八年级 · 度量几何学
如图 1, 在 $\triangle A B C$ 中, $\angle A C B$ 为锐角, 点 $D$ 为射线 $B C$ 上一动点,

连接 $A D$, 在 $A D$ 的左侧作 $\triangle A D F$, 其中 $A D=A F, \angle D A F=90^{\circ}$, 连接 $C F$.

图1

图2

图3

(1) 若 $A B=A C, \angle B A C=90^{\circ}$.

(1) 当点 $D$ 在线段 $B C$ 上时 (与点 $B$ 不重合),试探讨 $C F$ 与 $B D$ 的数量关系和位置关系; 并说明理由

(2) 当点 $D$ 在线段 $B C$ 的延长线上时,

(2) 如图 3, 若 $A B \neq A C, \angle B A C \neq 90^{\circ}$, 点 $D$ 在线段 $B C$ 上运动, 试探究:

当 $\triangle A B C$ 满足一个什么条件时, $C F \perp B D$ ? (请直接写出你探究的结果)
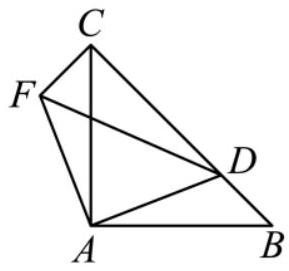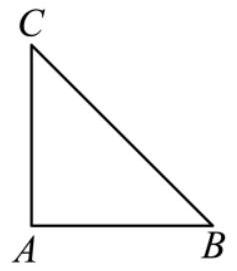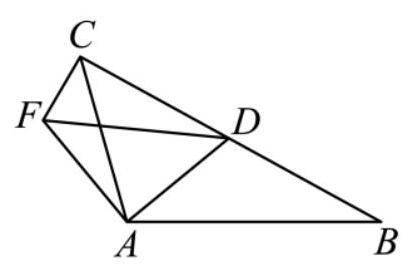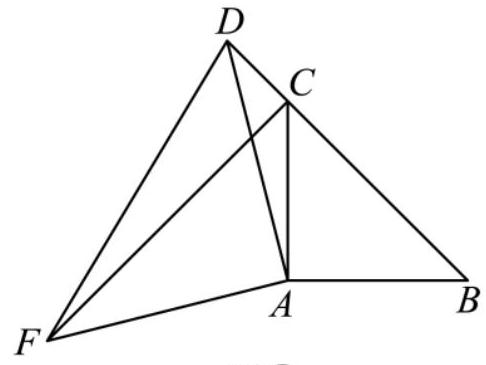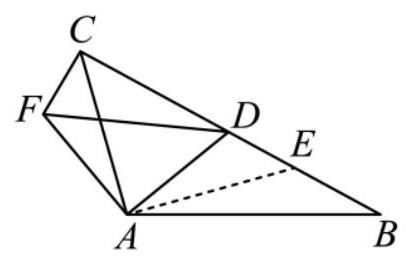
答案: (1) 解: (1) $C F=B D, C F \perp B D$, 理由如下:

$\because A B=A C, \angle B A C=90^{\circ}$,

$\therefore \angle A B D=\angle A C B=45^{\circ}, \angle B A D+\angle C A D=90^{\circ}$,

$\because \triangle A D F$ 是等腰直角三角形, $A D$ 为直角边,

$\therefore \angle C A F+\angle C A D=90^{\circ}, \quad A F=A D$,

$\therefore \angle C A F=\angle B A D$,

在 $\triangle A C F$ 和 $\triangle A B D$ 中,

$\left\{\begin{aligned} A C & =A B \\ \angle C A F & =\angle B A D, \\ A F & =A D\end{aligned}\right.$

$\therefore \triangle A C F \cong \triangle A B D(\mathrm{SAS})$,

$\therefore C F=B D, \angle A C F=\angle A B D=45^{\circ}$,

$\because \angle A C B=45^{\circ}$,

$\therefore \angle F C B=45^{\circ}+45^{\circ}=90^{\circ}$,

$\therefore C F \perp B D$

(2)仍然成立, 理由如下: 如图(2)所示:

图(2)

$\because \angle C A B=\angle D A F=90^{\circ}$,

$\therefore \angle C A B+\angle C A D=\angle D A F+\angle C A D$,

即 $\angle C A F=\angle B A D$ ，

在 $\triangle A C F$ 和 $\triangle A B D$ 中,

$\left\{\begin{array}{c}A B=A C \\ \angle C A F=\angle B A D, \\ A D=A F\end{array}\right.$

$\therefore \triangle A C F \cong \triangle A B D(\mathrm{SAS})$,

$\therefore C F=B D, \quad \angle A C F=\angle B$,
$\because A B=A C, \quad \angle B A C=90^{\circ}$,

$\therefore \angle B=\angle A C B=45^{\circ}$,

$\therefore \angle B C F=\angle A C F+\angle A C B=45^{\circ}+45^{\circ}=90^{\circ}$,

$\therefore C F \perp B D$;

(2) 当 $\angle B C A=45^{\circ}$ 时, $C F \perp B D$.

图(3)

过点 $A$ 作 $A E \perp A C$ 交 $B C$ 于 $E$, 如图(3)所示:

$\because \angle B C A=45^{\circ}$,

$\therefore \triangle A C E$ 是等腰直角三角形,

$\therefore A C=A E, \quad \angle A E D=45^{\circ}$,

$\because \angle C A F+\angle C A D=90^{\circ}, \angle E A D+\angle C A D=90^{\circ}$,

$\therefore \angle C A F=\angle E A D$,

在 $\triangle A C F$ 和 $\triangle A E D$ 中,

$\left\{\begin{array}{c}A C=A E \\ \angle C A F=\angle E A D, \\ A D=A F\end{array}\right.$

$\therefore \triangle A C F \cong{ }_{\triangle} A E D(\mathrm{SAS})$,

$\therefore \angle A C F=\angle A E D=45^{\circ}$,

$\therefore \angle B C F=\angle A C F+\angle B C A=45^{\circ}+45^{\circ}=90^{\circ}$,

$\therefore C F \perp B D$.